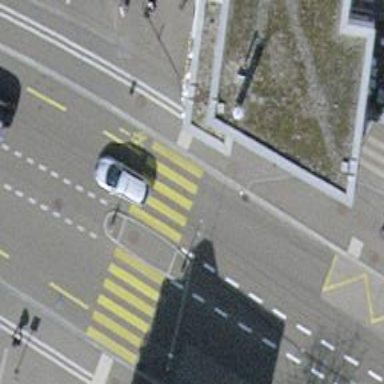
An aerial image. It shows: Uncontrolled zebra crossing with pedestrian island.